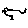
Label: bird